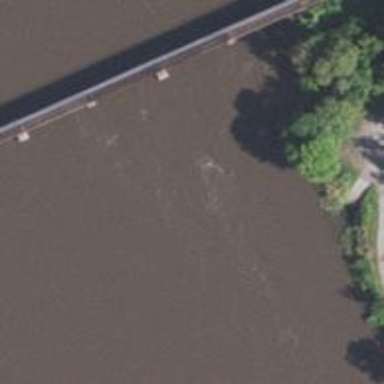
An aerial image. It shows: Pier supporting bridge.